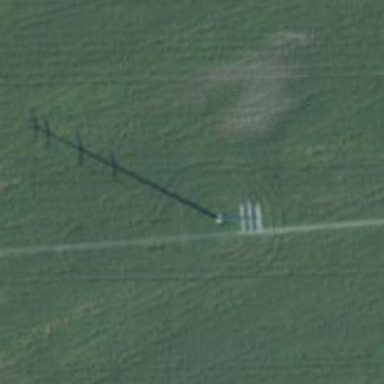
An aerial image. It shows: Power tower.